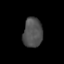
Tissue: lung
Cell type: T cells
Senescence score: 0.1618
Nuclear area (px): 568
Mean DAPI intensity: 79.072